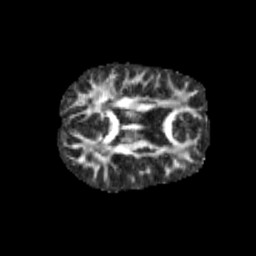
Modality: FA
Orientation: axial
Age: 10
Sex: female
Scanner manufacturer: siemens
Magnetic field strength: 3 T
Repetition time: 3.8 s
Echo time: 0.07 s